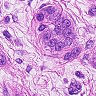
Metastatic tissue present: yes